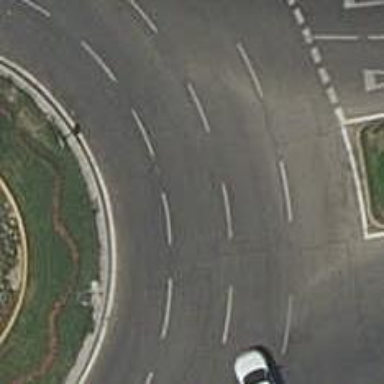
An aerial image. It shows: Residential road with asphalt surface leading to roundabout. There are no sidewalks.